Field crop: maize
Growth stage: 2
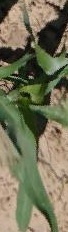
Species: maize